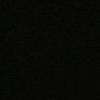
Label: space